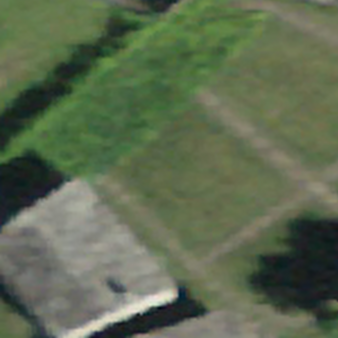
Label: other